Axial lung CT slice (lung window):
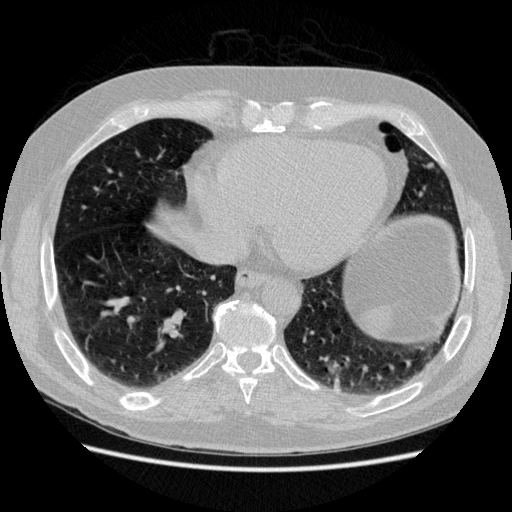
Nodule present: no